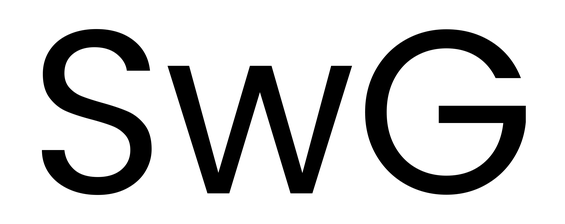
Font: Poppins-Regular